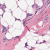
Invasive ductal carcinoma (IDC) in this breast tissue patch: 1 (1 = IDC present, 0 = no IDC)